Interaction volume radius: 10 \u00c5
Interaction volume height: 20 \u00c5
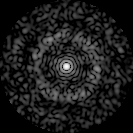
Disorder parameter: 0.821